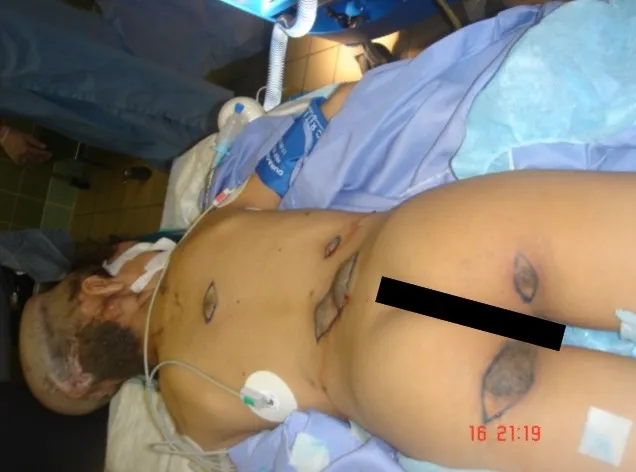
Hyperpigmented lesions, 4 on the back and 2 on the thighs with different sizes. All lesions were full of hair and weren't secreting any discharge.
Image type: medical_photograph (skin_photograph)